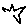
Label: star